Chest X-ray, AP view. Patient: 56 years old, sex F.
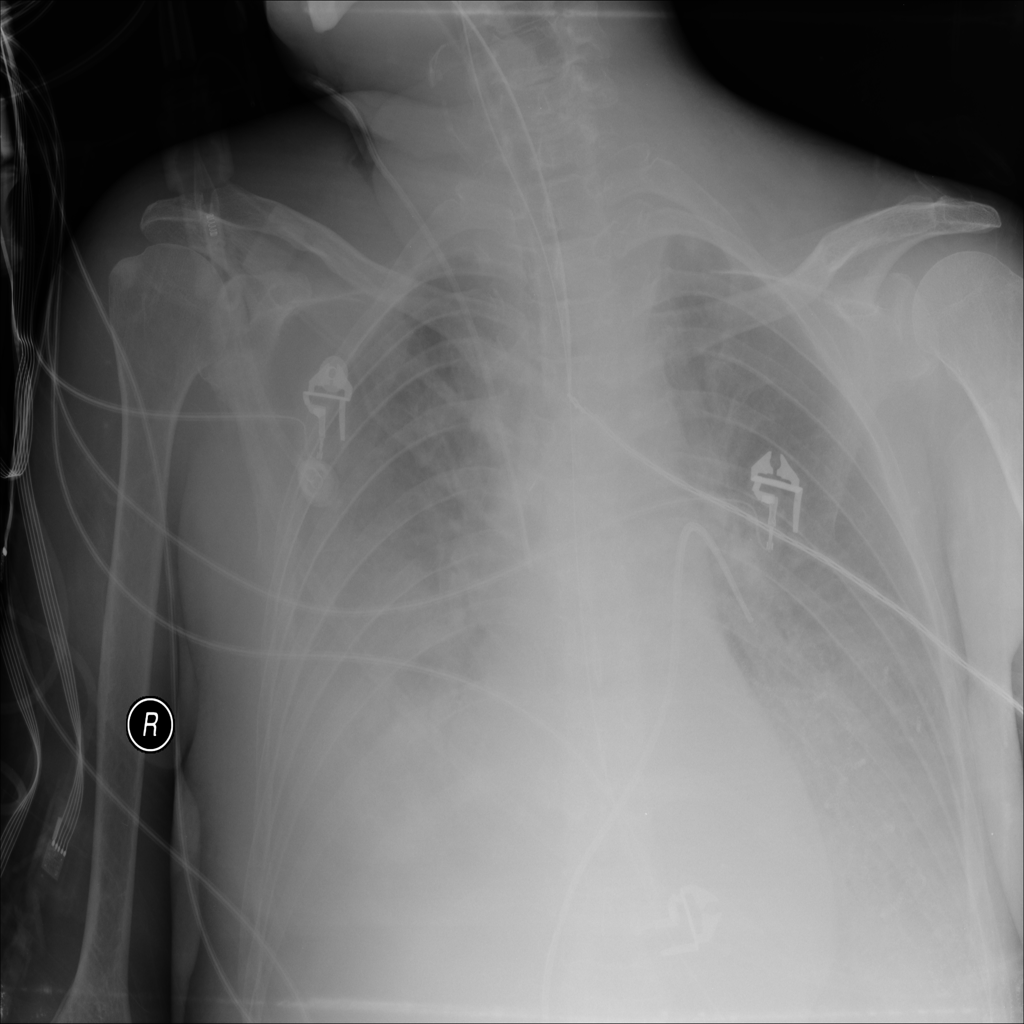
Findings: Consolidation, Effusion